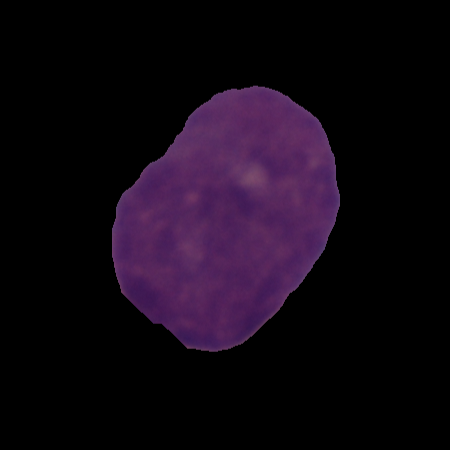
Label: cancer